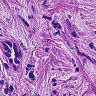
Metastatic tissue present: yes